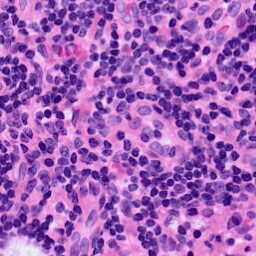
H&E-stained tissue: LymphNode